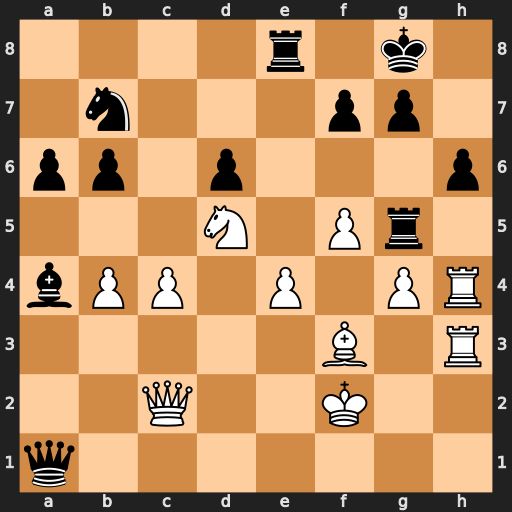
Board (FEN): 4r1k1/1n3pp1/pp1p3p/3N1Pr1/bPP1P1PR/5B1R/2Q2K2/q7
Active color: w
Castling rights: -
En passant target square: -
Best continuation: Qd2